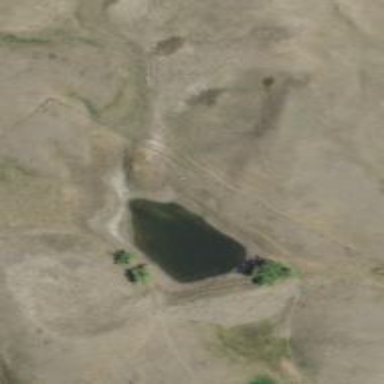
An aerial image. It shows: Reservoir.